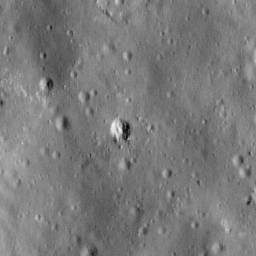
Pit: Rutherfurd 1b
Host crater: Rutherfurd
Host type: impact_melt
Lunar coordinates: latitude -60.779, longitude 348.186